Brain MRI, t2w sequence, axial 2D slice.
Patient: age 35, sex F, weight 90 kg, height 1.9 m
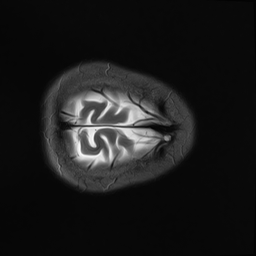